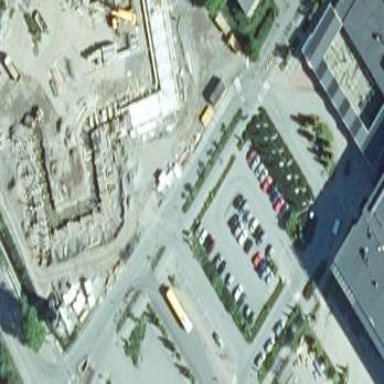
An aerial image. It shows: Street side parking area.